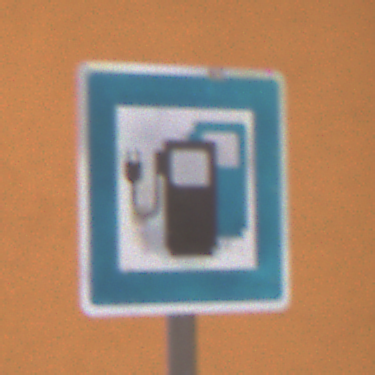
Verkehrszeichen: LadestationFuerElektrofahrzeuge
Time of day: Midday
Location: Outdoor (Urban)
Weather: Overcast
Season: NotSpecified
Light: Natural